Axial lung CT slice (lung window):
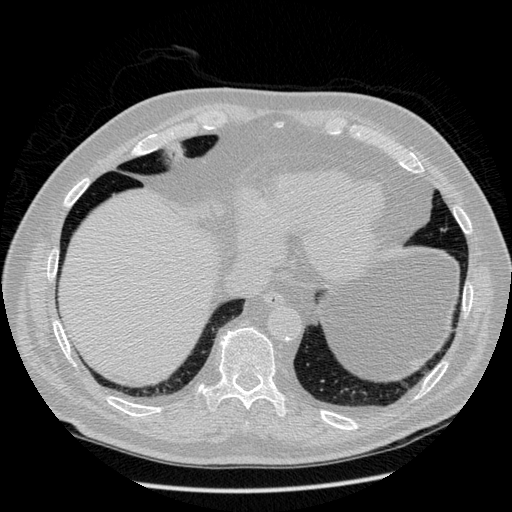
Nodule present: no